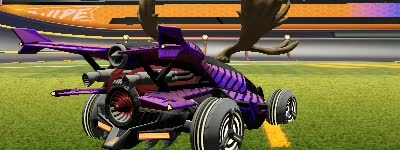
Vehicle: aftershock